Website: macys
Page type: delivery-shipping
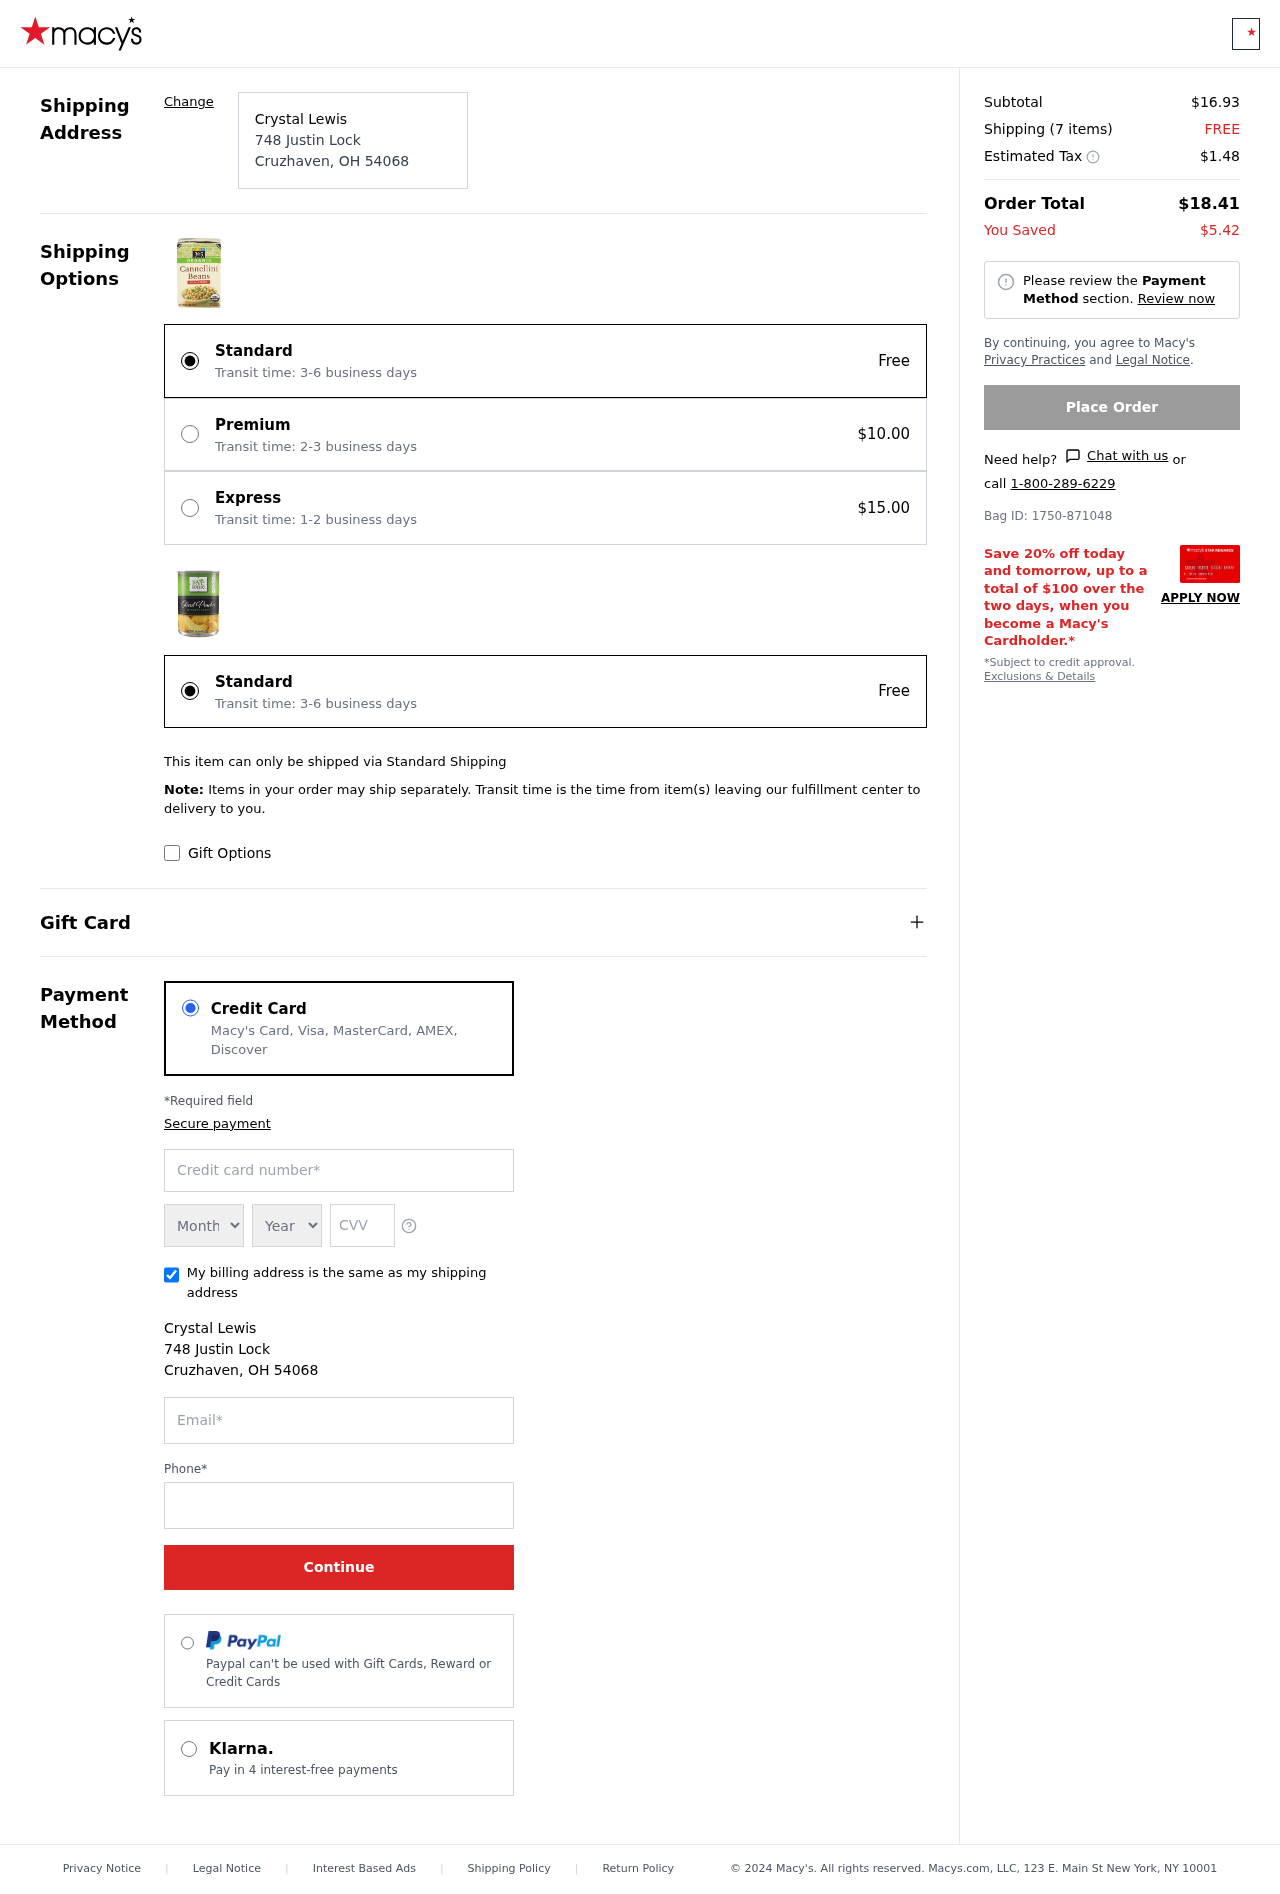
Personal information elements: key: PII_CARD_EXPIRY_MONTH
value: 08
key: PII_CARD_EXPIRY_YEAR
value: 28
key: PII_CITY
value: Cruzhaven
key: PII_CITY_STATE_ZIP
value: Cruzhaven, OH 54068
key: PII_FULLNAME
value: Crystal Lewis
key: PII_POSTCODE
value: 54068
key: PII_STATE_ABBR
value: OH
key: PII_STREET
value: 748 Justin Lock
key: PII_CARD_NUMBER
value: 6011 8489 1439 3596
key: PII_CARD_CVV
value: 548
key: PII_EMAIL
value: crystal_lewis@gmail.com
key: PII_PHONE
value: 7334713135
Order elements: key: ORDER_SUBTOTAL
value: $16.93
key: ORDER_NUM_ITEMS
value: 7
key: ORDER_SHIPPING_COST
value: FREE
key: ORDER_TAX
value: $1.48
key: ORDER_TOTAL
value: $18.41
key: ORDER_SAVINGS
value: $5.42
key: ORDER_BAG_ID
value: Bag ID: 1750-871048